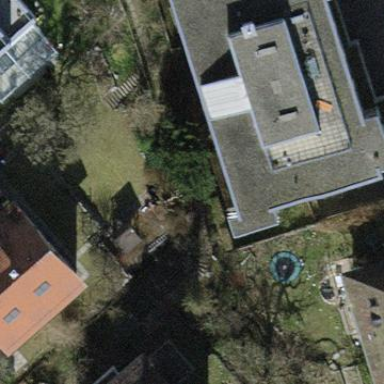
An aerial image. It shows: Flat-roofed apartment building.